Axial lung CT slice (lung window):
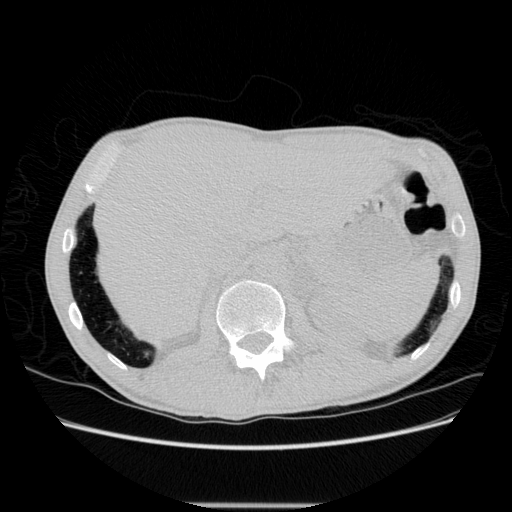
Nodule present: no